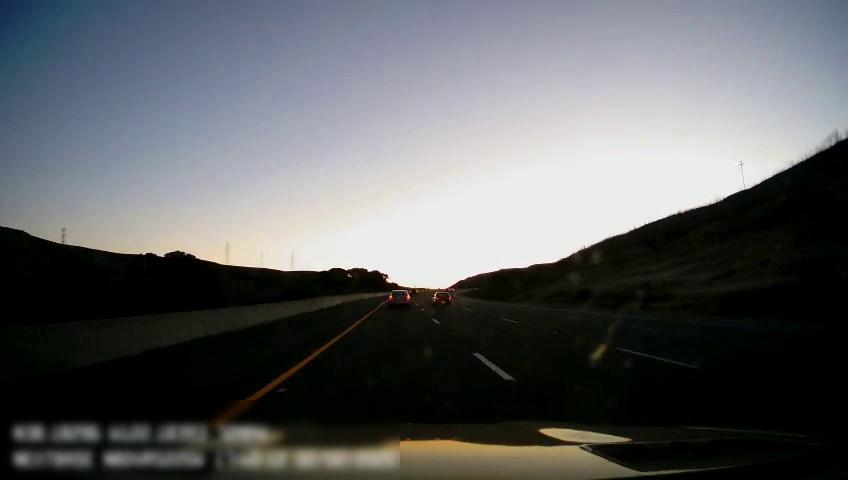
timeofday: Day
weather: Sunny
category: Drivable Space
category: Vehicles | Car
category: Vehicles | Car
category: Lanes | Alternate Lane
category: Lanes | Current Lane
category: Lanes | Current Lane
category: Lanes | Alternate Lane
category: Lanes | Alternate Lane